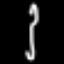
Label: fork